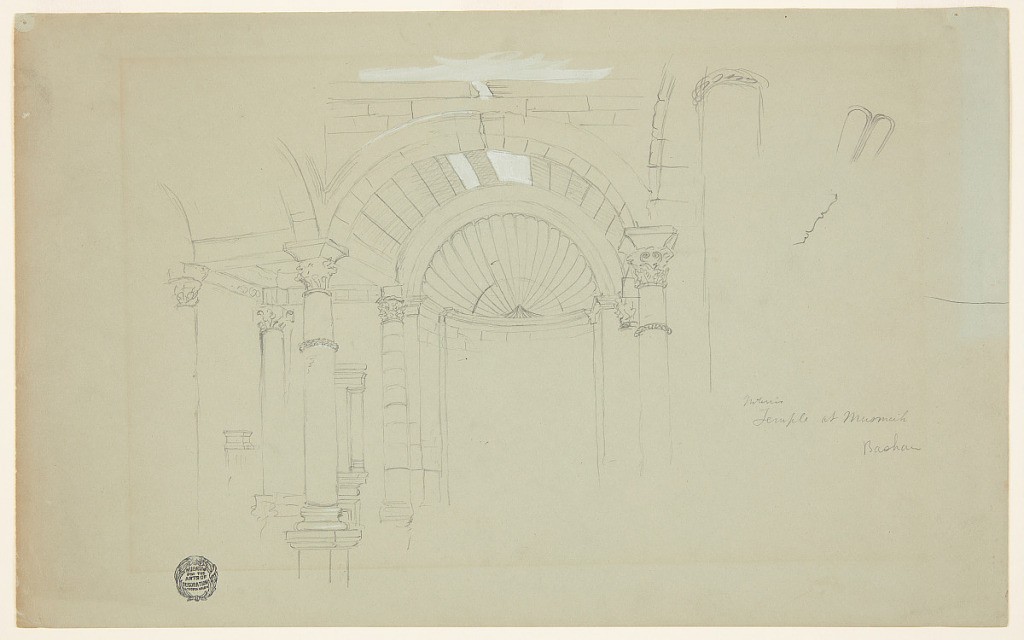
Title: Interior, Temple of Phaena at Al-Masmiyah, Syria
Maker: Frederic Edwin Church, American, 1826–1900
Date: April 28, 1868
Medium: Graphite and white gouache on green wove paper
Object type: drawing
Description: Architectural study showing the interior of the ancient praetorium (temple) of Phaena, then located in Al-Masmiyah, Syria. At left and right, Corinthian columns leading down a central aisle terminating in semicircular niche crowned by an arch that is decorated with an inlaid, scalloped design. Two blocks of the arch are missing, allowing bright sun light to come through. The finely-hewn stones of the temple well rest atop the arch. At far left, a subsidiary space is shown with another set of columns.